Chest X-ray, PA view. Patient: 57 years old, sex F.
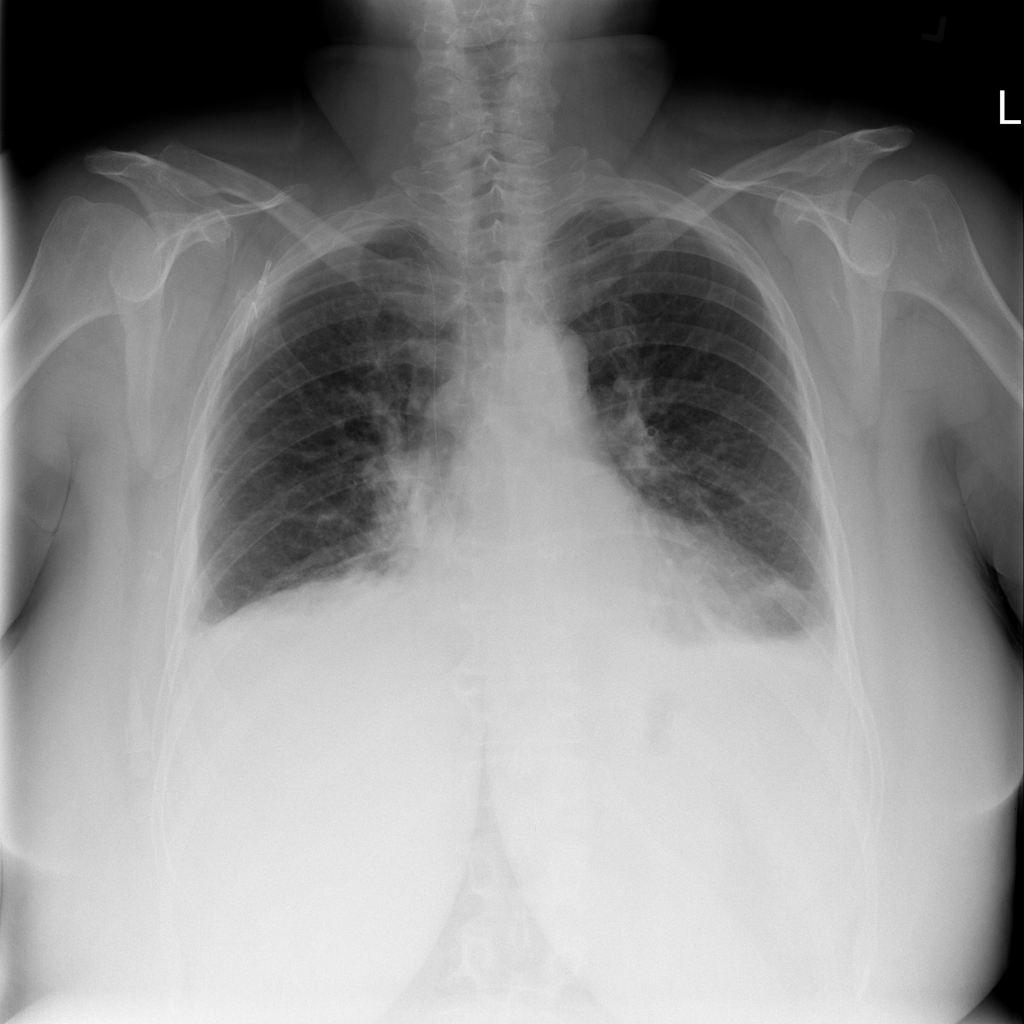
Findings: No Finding